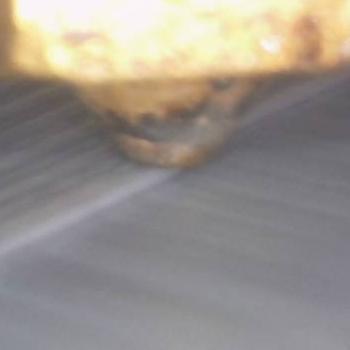
Flow rate: 70%